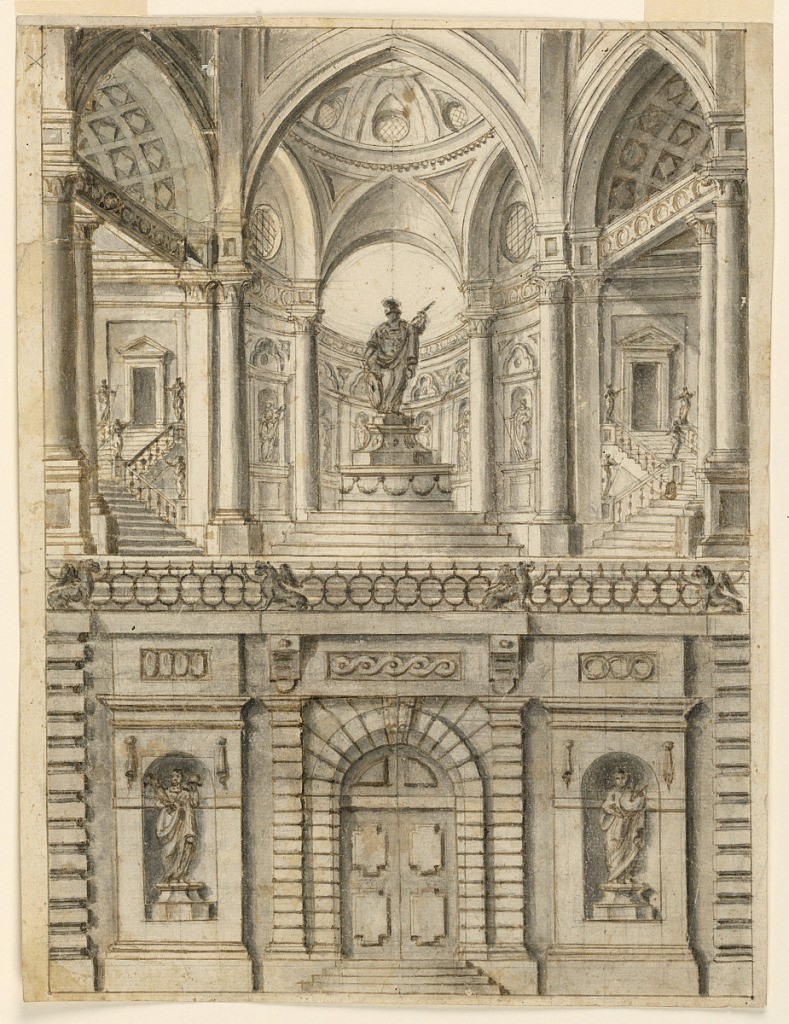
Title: Painted Wall Decoration
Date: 1730–60
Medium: Pen and brown ink, brush and sepia wash on paper
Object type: Drawing
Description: Vertical rectangle. Fantastic drawing showing ground floor with door and two niches with sculptures. Upper floor open to the front showing monument in the middle, ogival vaulting, and stairs mounting on both sides.